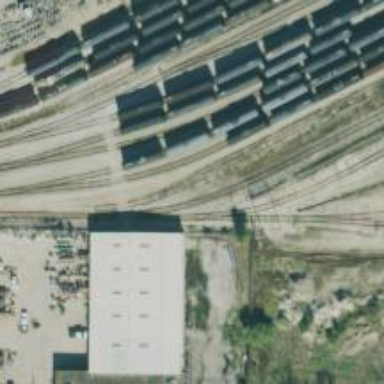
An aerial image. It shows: Disused railway siding.